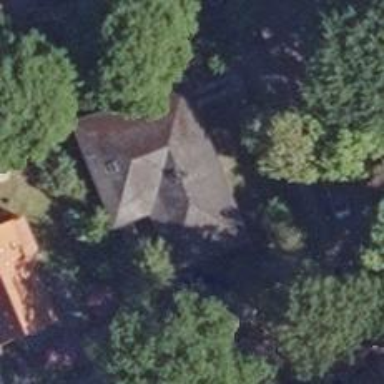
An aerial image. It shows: View of roof with edges.